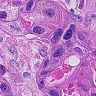
Metastatic tissue present: yes